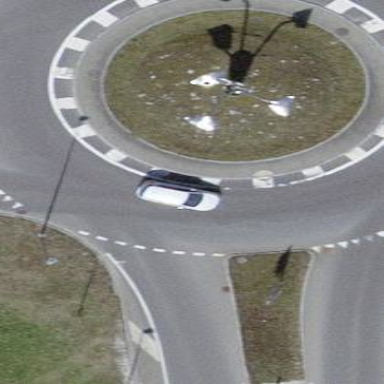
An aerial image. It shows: Primary highway intersecting roundabout.